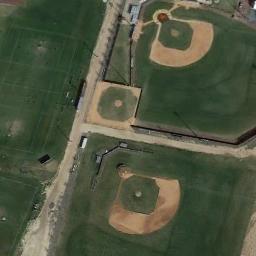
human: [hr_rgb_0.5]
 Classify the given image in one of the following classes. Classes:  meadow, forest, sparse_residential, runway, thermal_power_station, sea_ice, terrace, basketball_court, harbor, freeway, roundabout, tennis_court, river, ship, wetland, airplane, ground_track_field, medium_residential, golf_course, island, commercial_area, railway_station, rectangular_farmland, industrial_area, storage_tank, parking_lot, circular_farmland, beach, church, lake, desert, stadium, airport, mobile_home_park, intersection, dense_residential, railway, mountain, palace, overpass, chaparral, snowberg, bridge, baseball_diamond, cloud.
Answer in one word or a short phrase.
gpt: baseball_diamond